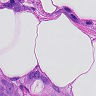
Metastatic tissue present: yes